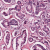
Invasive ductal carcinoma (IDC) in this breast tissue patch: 1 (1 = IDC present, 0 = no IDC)